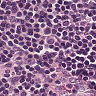
Metastatic tissue present: no